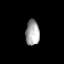
Tissue: skin
Cell type: Epithelial cells
Senescence score: 0.8196
Nuclear area (px): 344
Mean DAPI intensity: 166.215